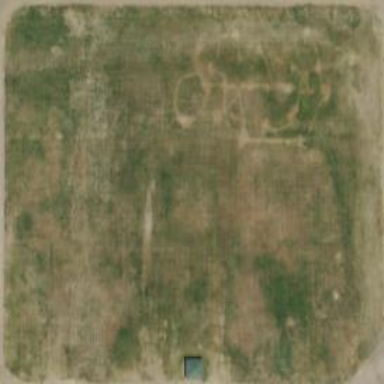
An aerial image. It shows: Equestrian pitch for leisure land use.